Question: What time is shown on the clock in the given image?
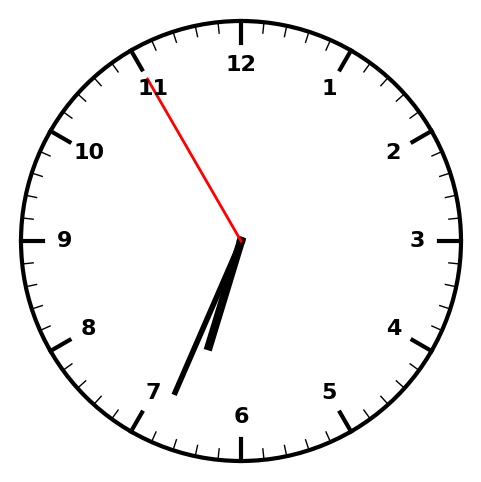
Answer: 06:33:55